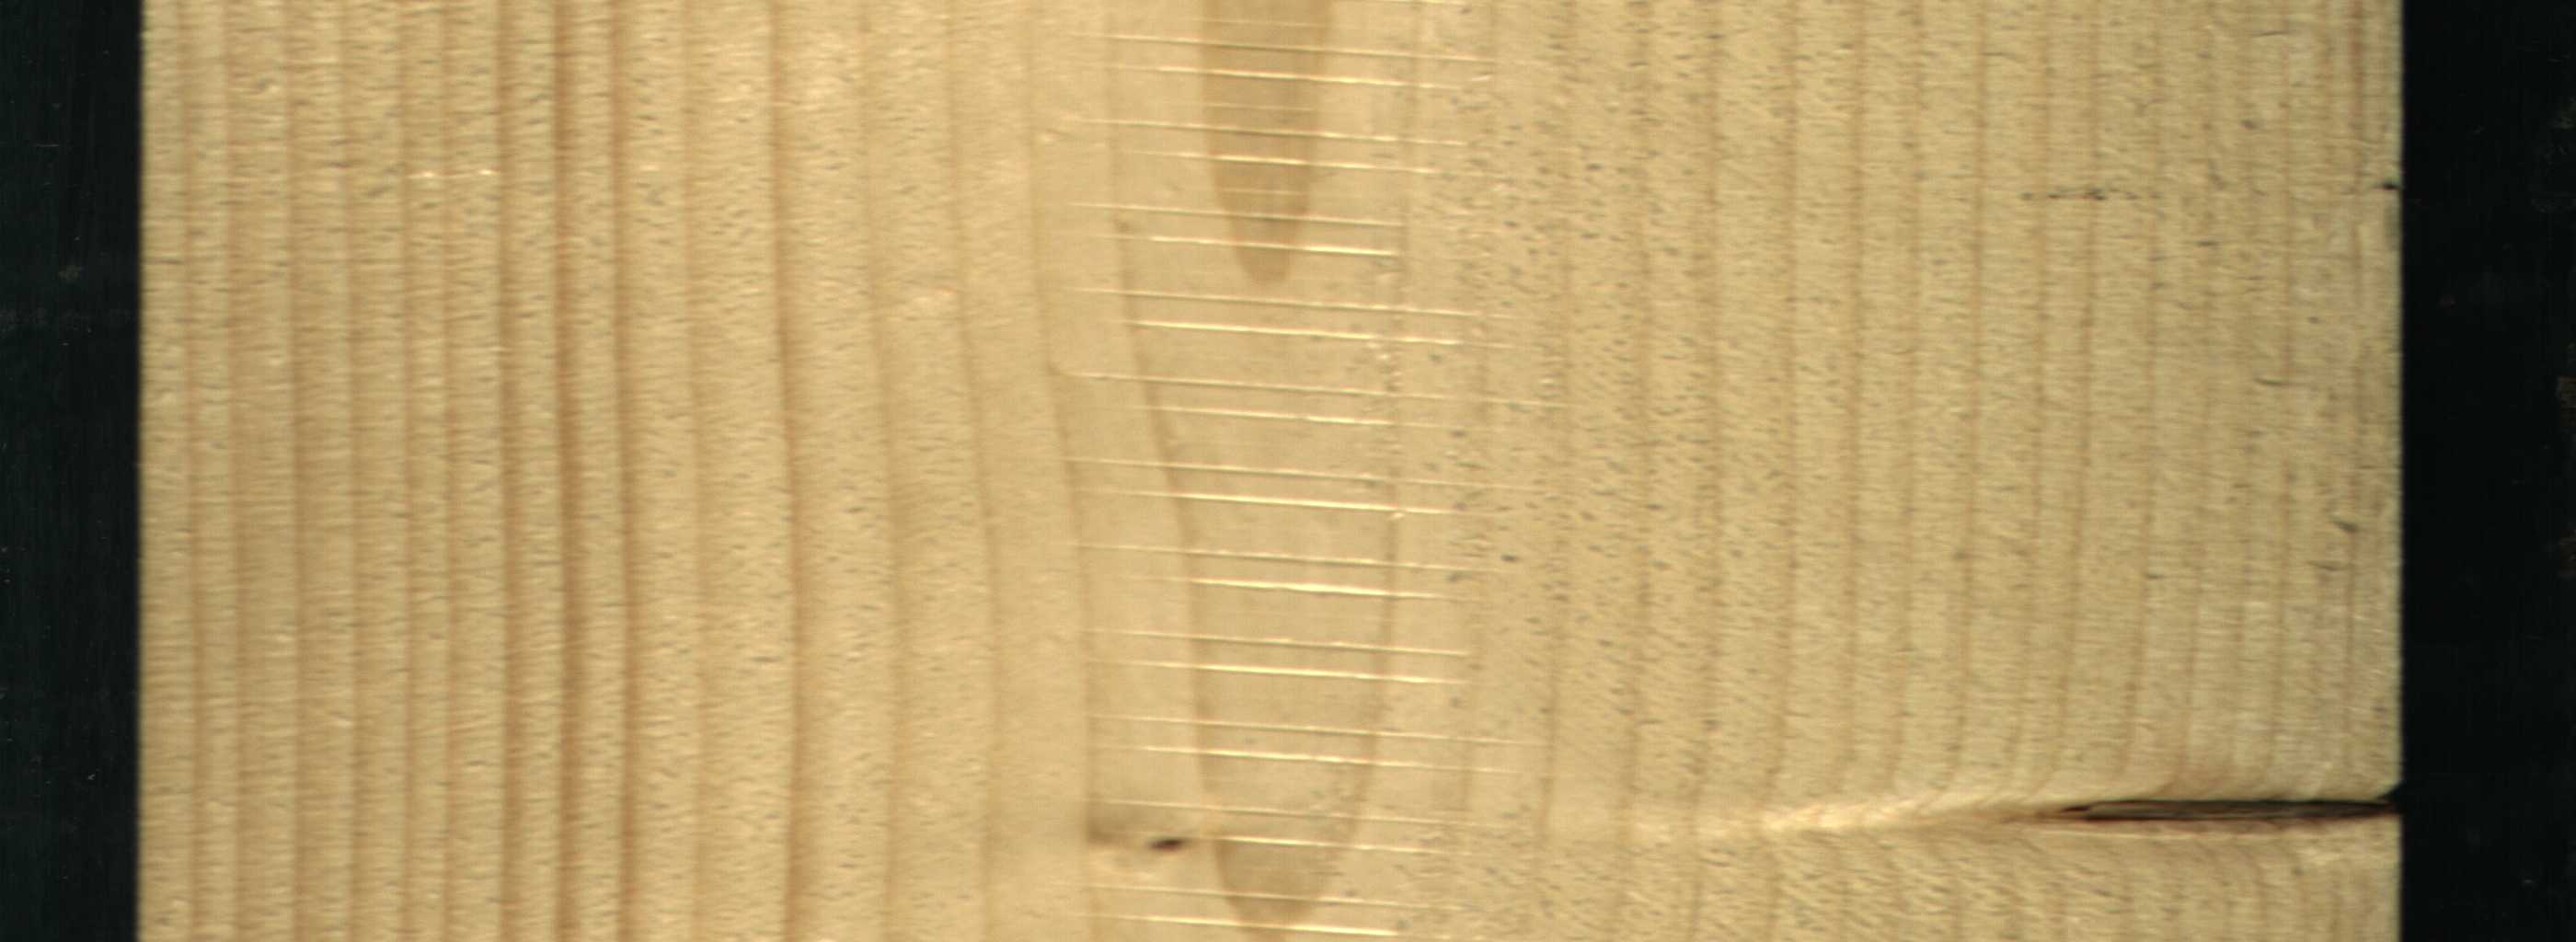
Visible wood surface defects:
Dead_Knot
Dead_Knot